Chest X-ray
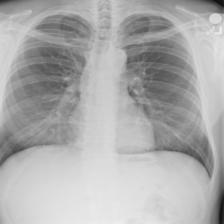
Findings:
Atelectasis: negative
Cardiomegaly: negative
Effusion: negative
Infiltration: negative
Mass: negative
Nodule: negative
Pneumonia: negative
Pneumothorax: negative
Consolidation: negative
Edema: negative
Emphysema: negative
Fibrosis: negative
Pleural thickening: negative
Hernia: negative